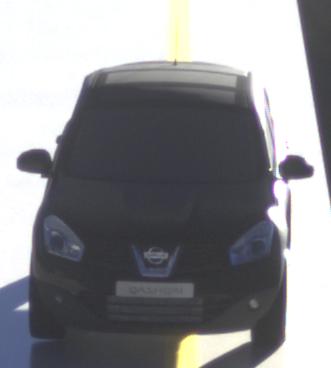
Make: Nissan
Model: Qashqai 1.6
Detailed model: Qashqai (J10)
Model produced from: 2010/03
Model produced until: 2010/08
Doors: 5
Color: black
Road condition: wet road
Daytime: sunrise or sunset
Contrast: high contrast